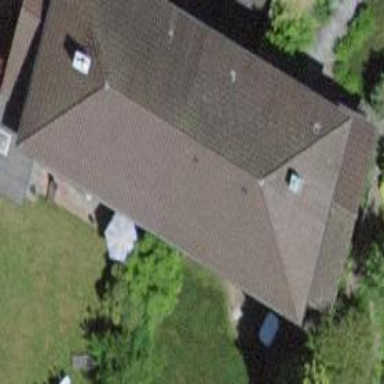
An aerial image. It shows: Hipped roof on residential building.